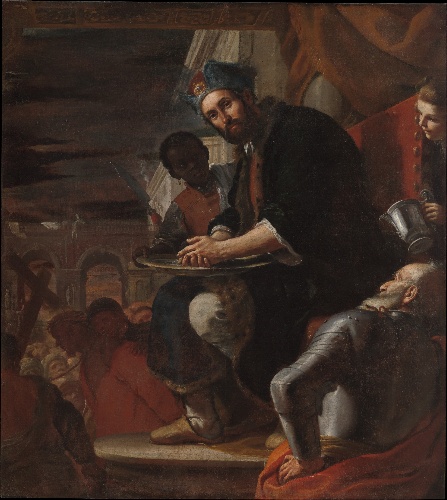
Title: Pilate Washing His Hands
Artist: Mattia Preti (Il Cavalier Calabrese)
Artist bio: Italian, Taverna 1613–1699 Valletta
Date: 1663
Object type: Painting
Classification: Paintings
Medium: Oil on canvas
Dimensions: 81 1/8 x 72 3/4 in. (206.1 x 184.8 cm)
Department: European Paintings
Credit line: Purchase, Gift of J. Pierpont Morgan and Bequest of Helena W. Charlton, by exchange, Gwynne Andrews, Marquand, Rogers, Victor Wilbour Memorial, and The Alfred N. Punnett Endowment Funds, and funds given or bequeathed by friends of the Museum, 1978
Accession year: 1978
Repository: Metropolitan Museum of Art, New York, NY
Tags: Washing|Men|Christ